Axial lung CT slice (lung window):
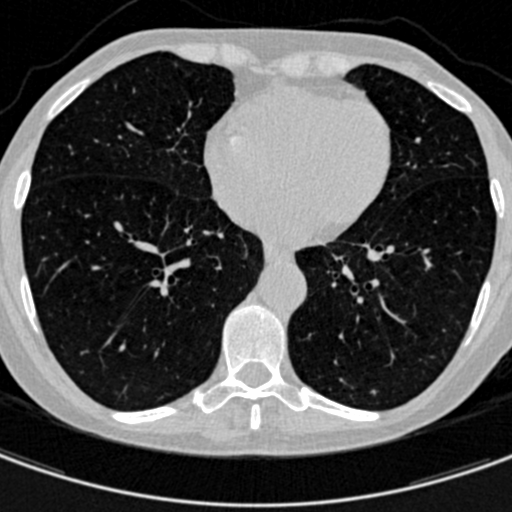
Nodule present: yes
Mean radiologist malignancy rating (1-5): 2.5